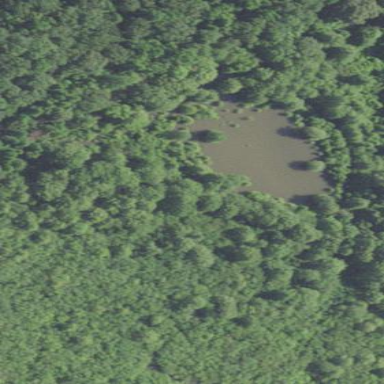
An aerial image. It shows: Pond with natural water.